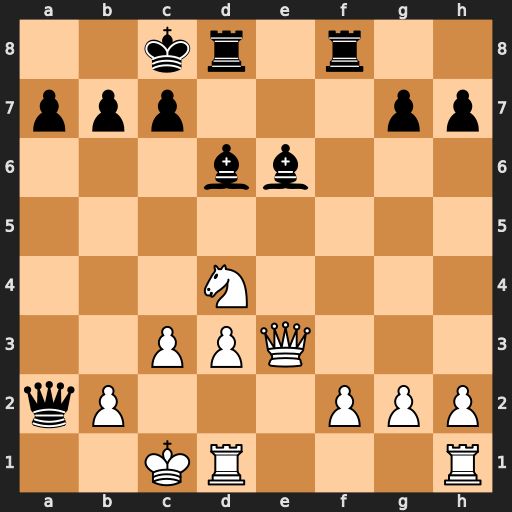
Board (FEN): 2kr1r2/ppp3pp/3bb3/8/3N4/2PPQ3/qP3PPP/2KR3R
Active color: w
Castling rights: -
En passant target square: -
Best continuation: Qxe6+ Qxe6 Nxe6 Rxf2 Nxd8